Identify the alterations between these two images.
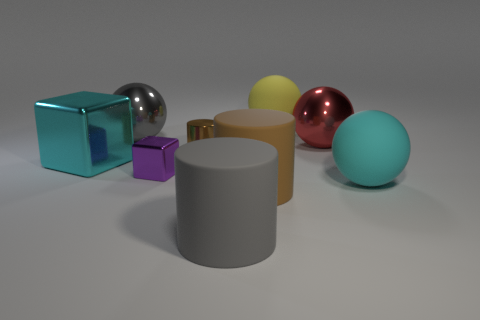
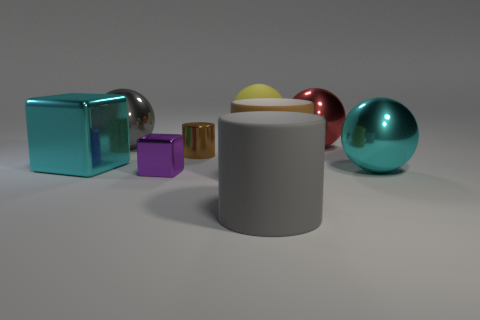
the cyan rubber sphere changed to shiny
the cyan rubber ball changed to shiny
the big cyan rubber ball that is on the right side of the large gray cylinder became shiny
the big cyan matte thing became metallic
the large cyan matte ball that is in front of the small block changed to metallic
the big cyan matte sphere that is in front of the cyan metal object turned shiny
the large cyan matte ball on the right side of the yellow matte thing became metal